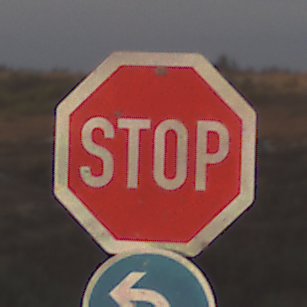
Verkehrszeichen: Stop
Zusatzzeichen unten: VorgeschriebeneFahrtrichtungLinks
Umgebung: Outdoor, Nature
Tageszeit: SunriseSunset
Wetter: PartlyCloudy
Licht: Natural
Jahreszeit: NotSpecified
Kontrast: HighContrast